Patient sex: F
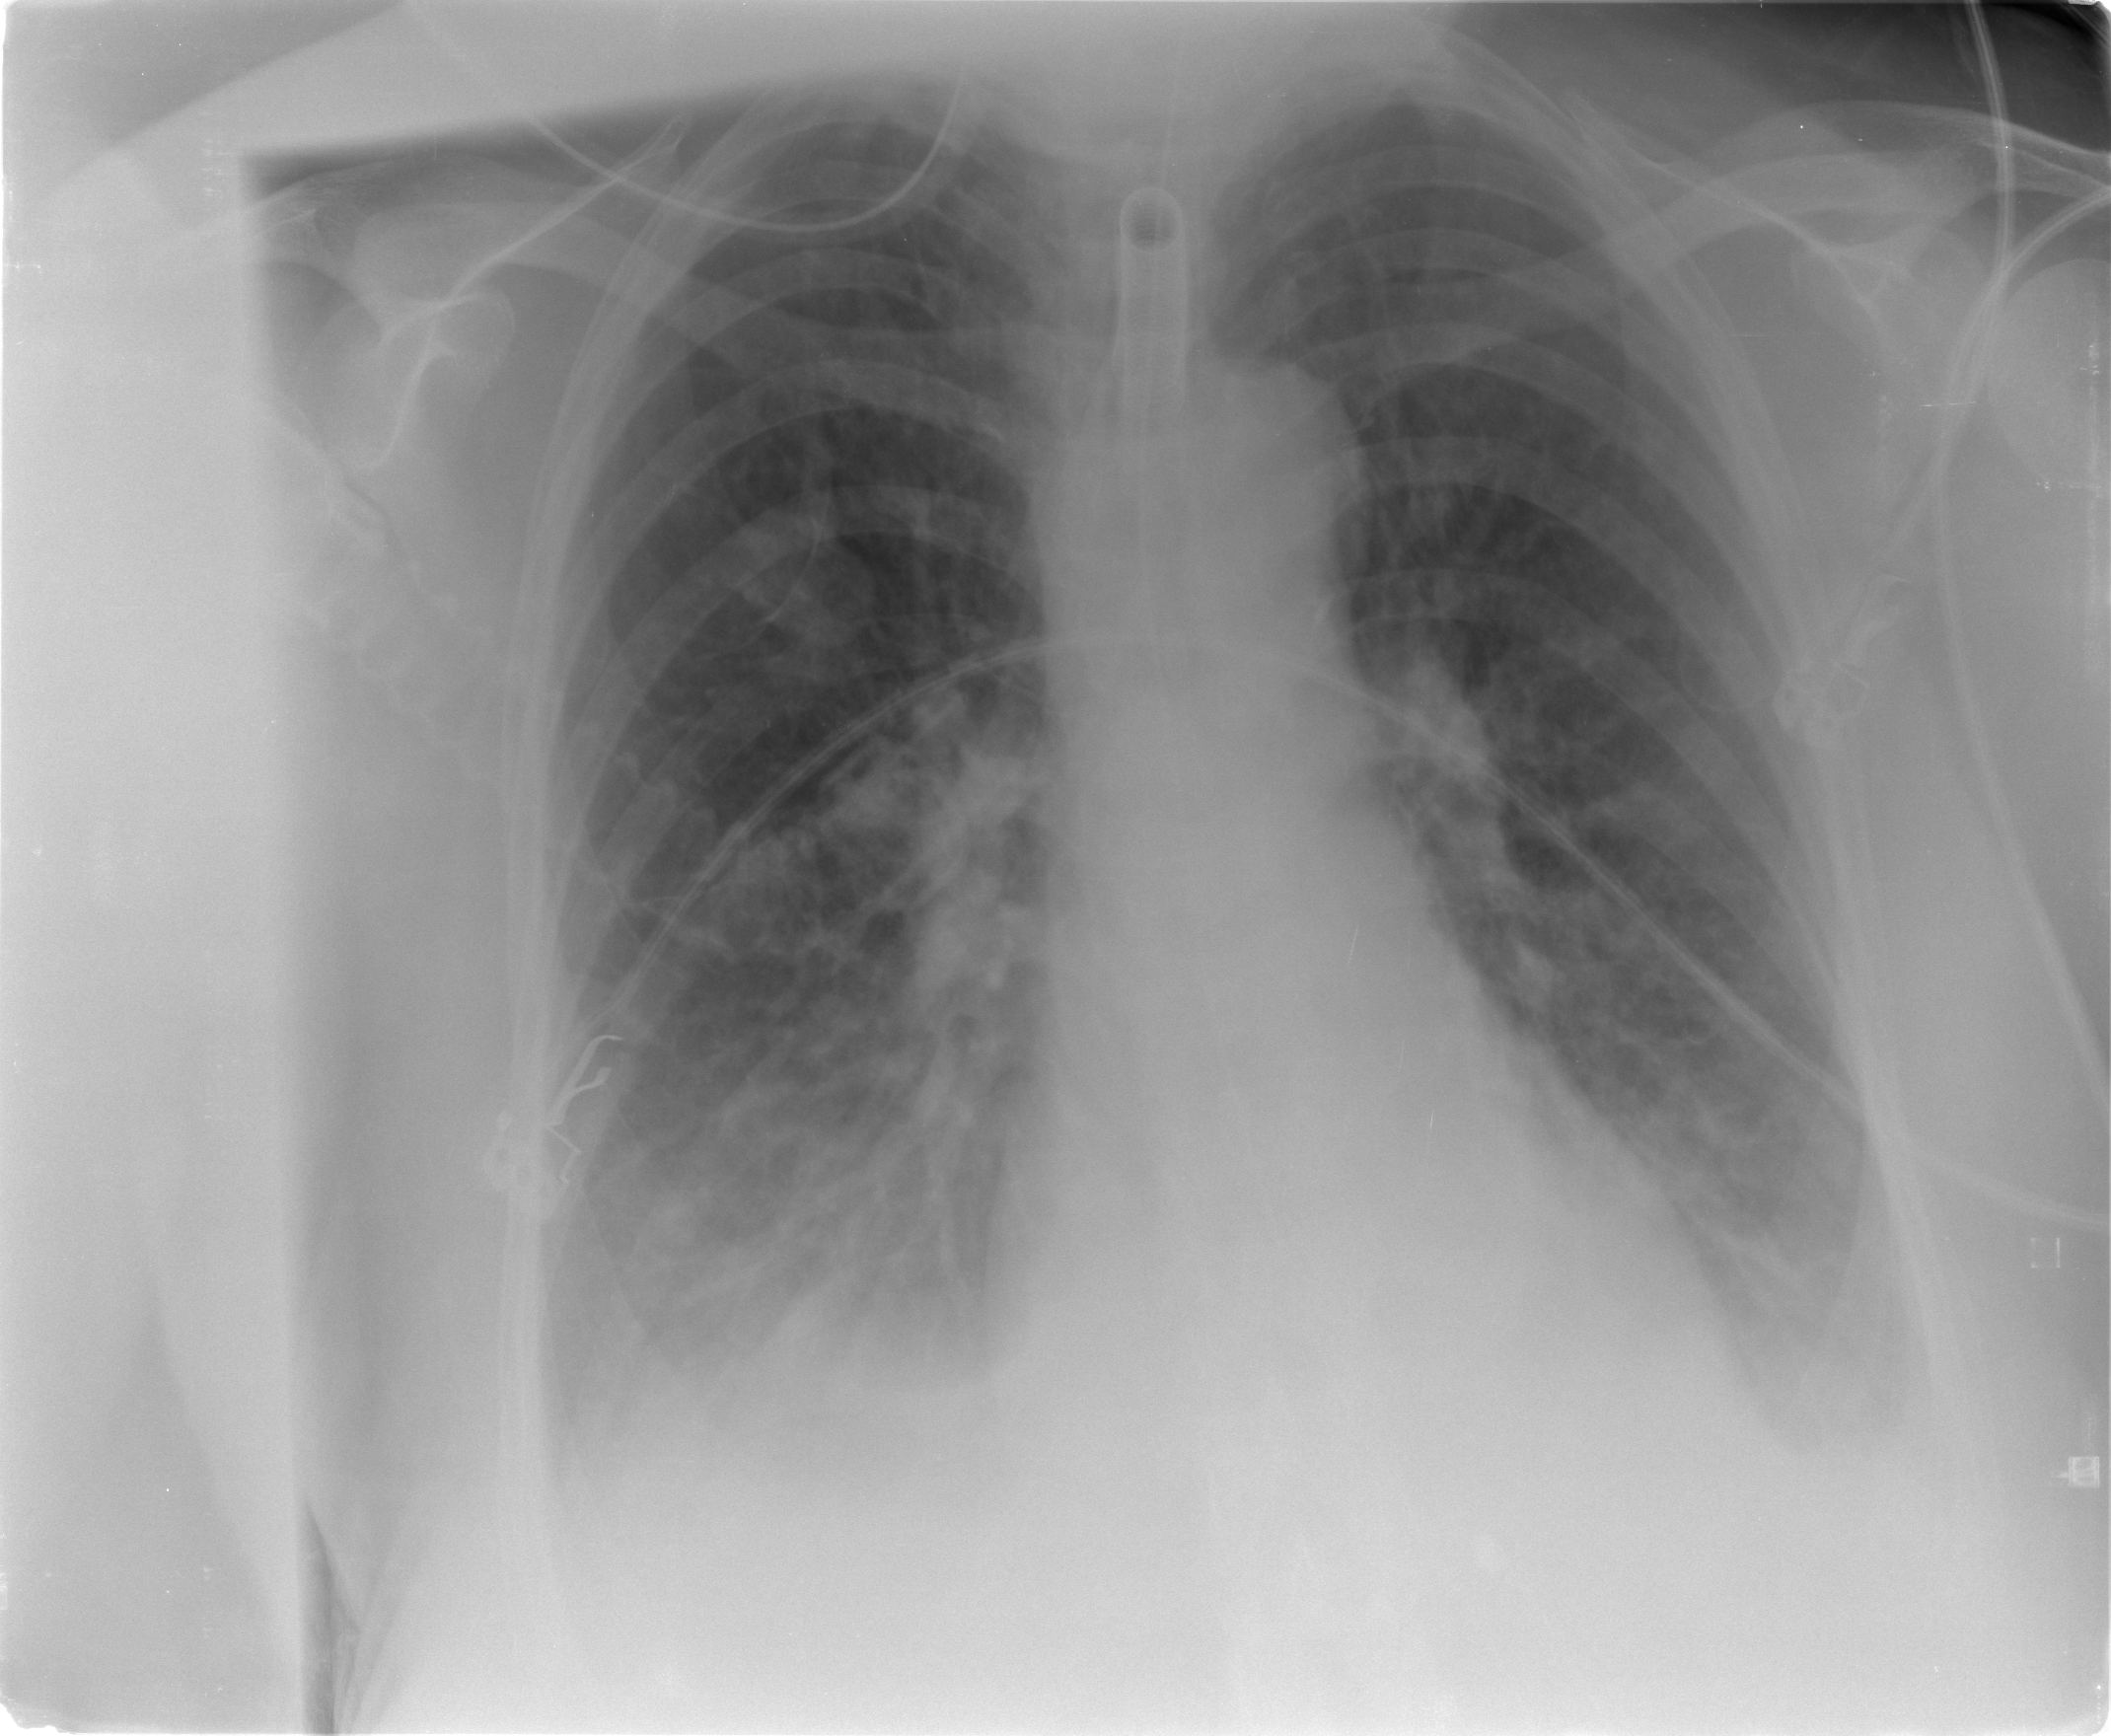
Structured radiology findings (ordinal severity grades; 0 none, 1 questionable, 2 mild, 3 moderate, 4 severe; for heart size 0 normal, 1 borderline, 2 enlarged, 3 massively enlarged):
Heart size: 1
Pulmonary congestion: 3
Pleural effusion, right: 2
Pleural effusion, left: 2
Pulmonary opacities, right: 0
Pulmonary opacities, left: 0
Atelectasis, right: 2
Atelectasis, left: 2